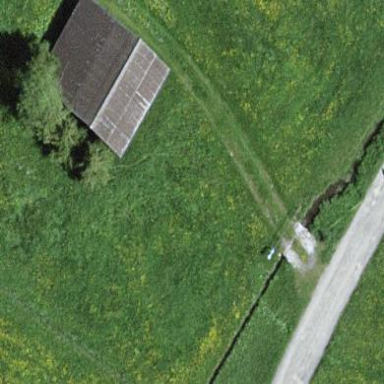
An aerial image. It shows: Shed building.